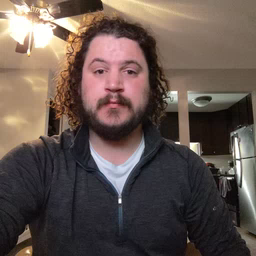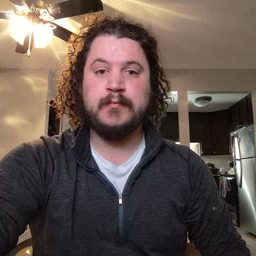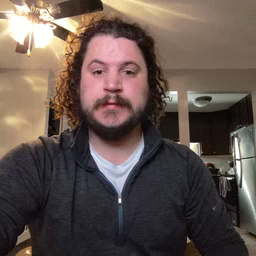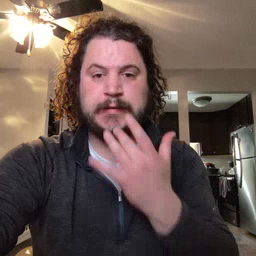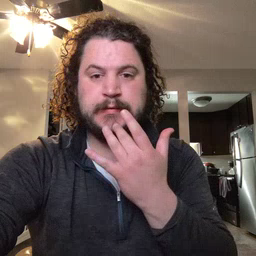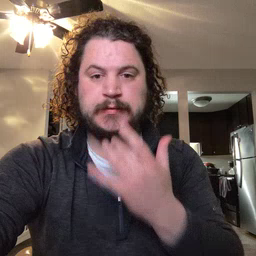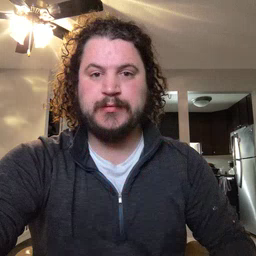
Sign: taste